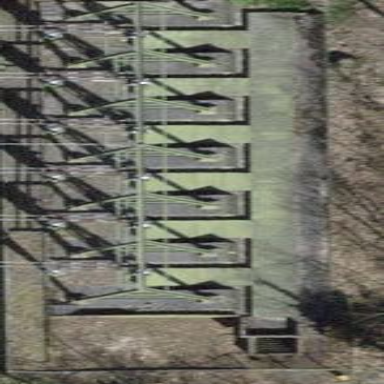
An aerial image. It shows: Substation with fence around it. The substation is at the transition level for power distribution.